Question: I would like to know if there's any way to put SelectProgramGroupPage' content into wizard page' SelectDirPage like this:

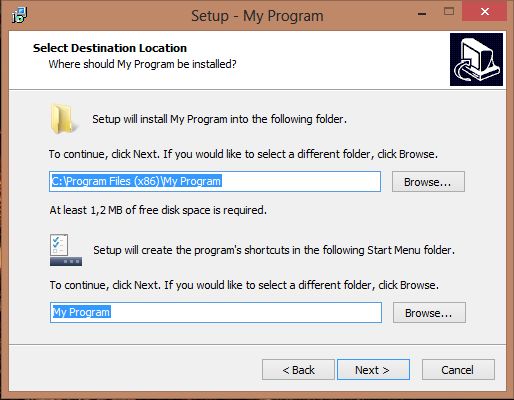
Answer: This cannot be done directly by Inno's command - these are two separate pages.
But you can achieve the same if you create your custom page - place any components you want to create similar design.
But there is a lot of coding behind it, handling path, creating directories etc etc.
Remember: If you disable standard pages and create custom one you need to handle al situations by yourself.